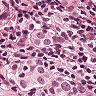
Metastatic tissue present: yes